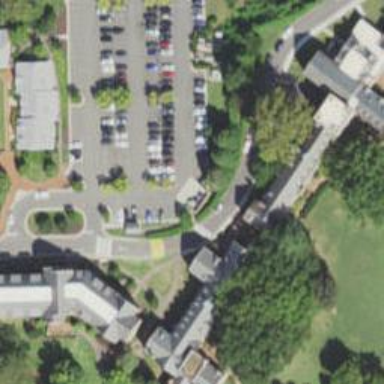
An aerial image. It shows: University building.